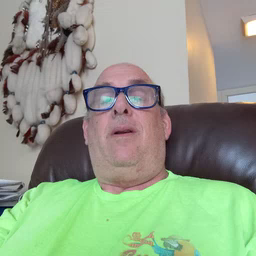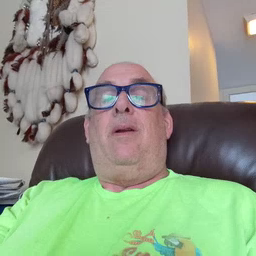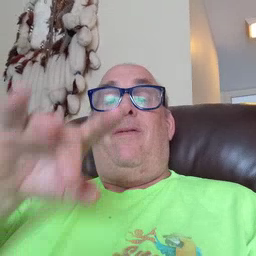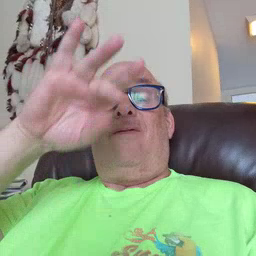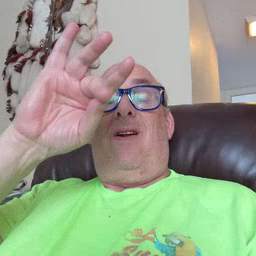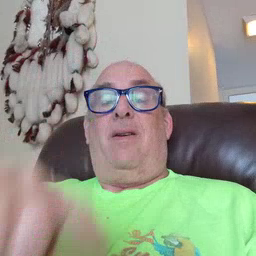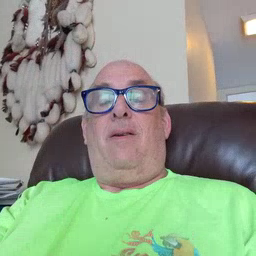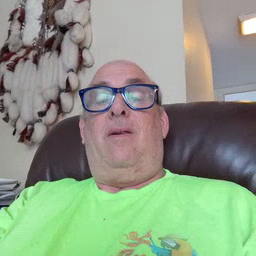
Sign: find